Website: apple
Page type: customer-info-address
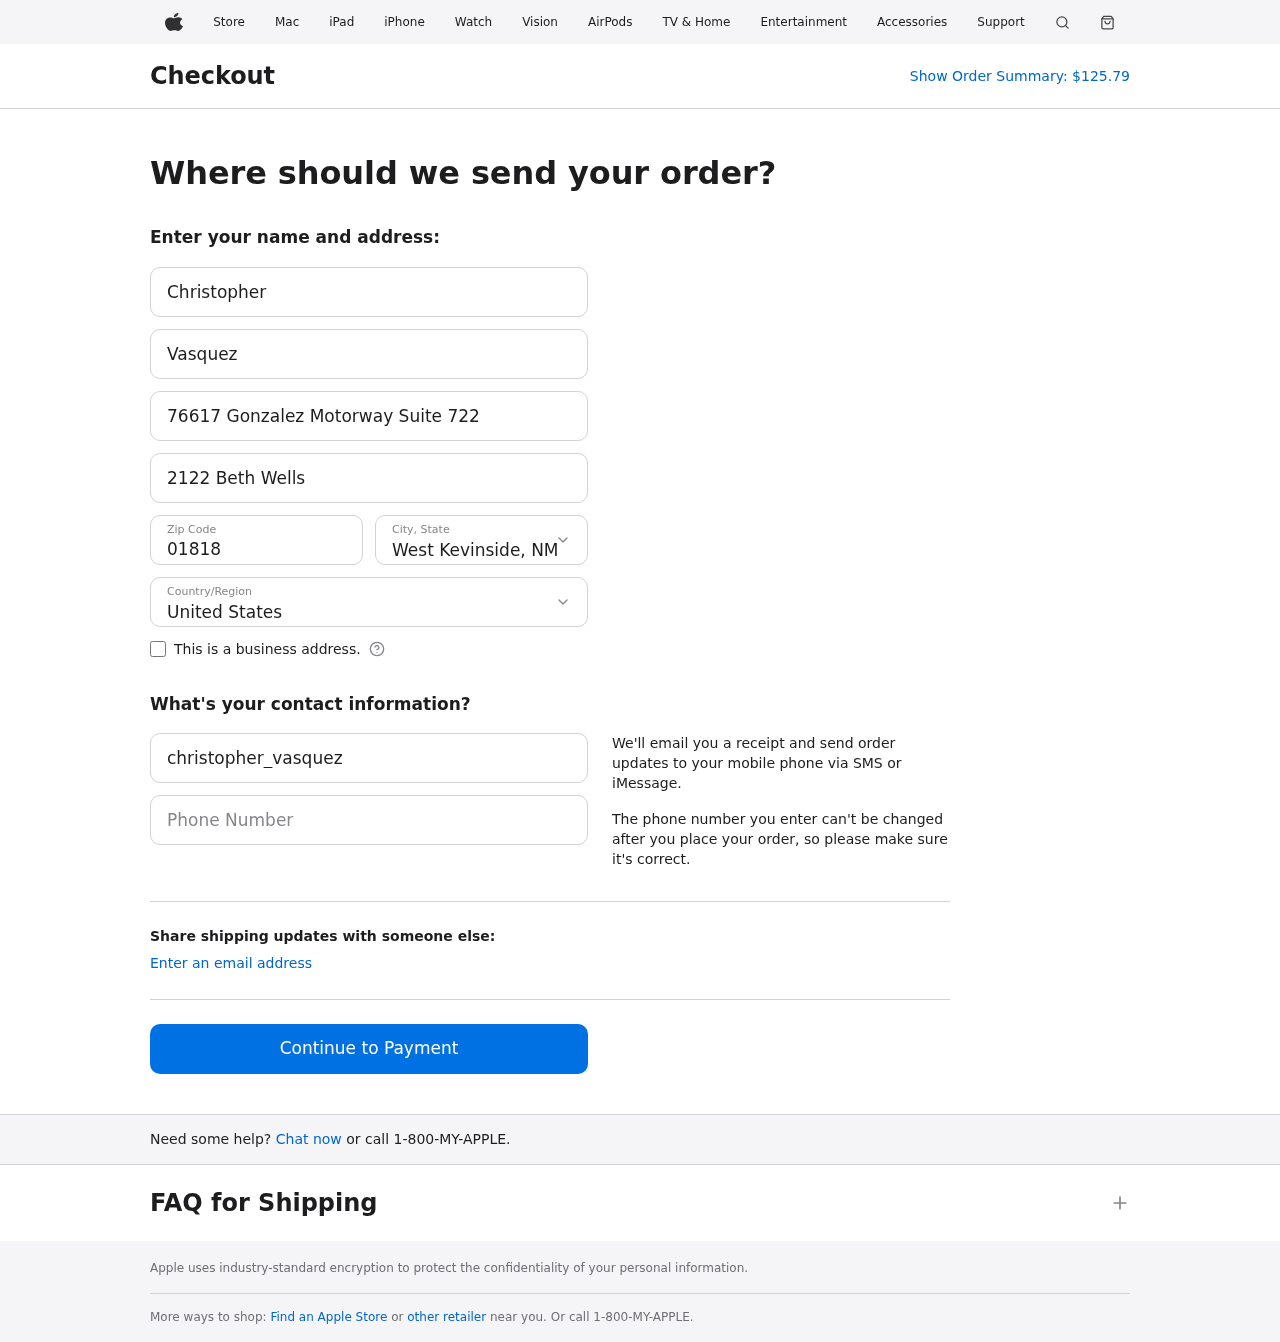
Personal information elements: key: PII_CITY_STATE
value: West Kevinside, NM
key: PII_COUNTRY
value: United States
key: PII_EMAIL
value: christopher_vasquez@gmail.com
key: PII_FIRSTNAME
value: Christopher
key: PII_LASTNAME
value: Vasquez
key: PII_PHONE
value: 5336773053
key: PII_POSTCODE
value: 01818
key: PII_STREET
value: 76617 Gonzalez Motorway Suite 722
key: PII_STREET2
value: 2122 Beth Wells
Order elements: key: ORDER_TOTAL
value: $125.79